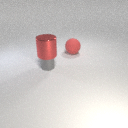
large red rubber sphere behind small gray metal cylinder